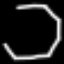
Label: octagon